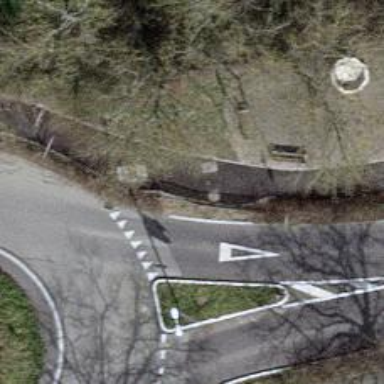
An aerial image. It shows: Uncontrolled zebra crossing with visible markings on the road.